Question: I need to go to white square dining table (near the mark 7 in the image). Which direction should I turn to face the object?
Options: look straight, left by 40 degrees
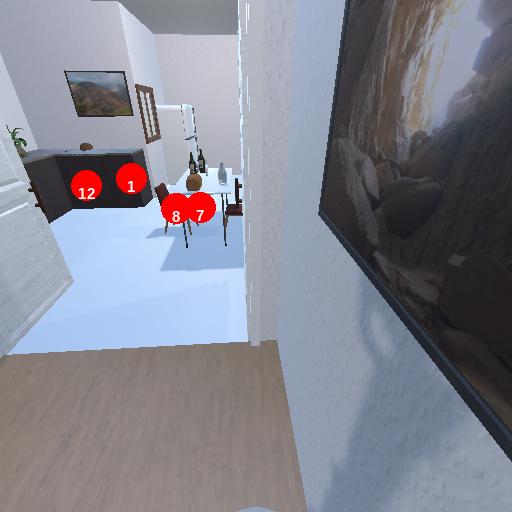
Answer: look straight